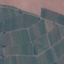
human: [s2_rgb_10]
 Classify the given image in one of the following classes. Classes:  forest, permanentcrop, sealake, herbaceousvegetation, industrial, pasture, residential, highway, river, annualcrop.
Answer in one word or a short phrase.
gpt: PermanentCrop